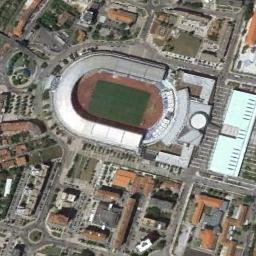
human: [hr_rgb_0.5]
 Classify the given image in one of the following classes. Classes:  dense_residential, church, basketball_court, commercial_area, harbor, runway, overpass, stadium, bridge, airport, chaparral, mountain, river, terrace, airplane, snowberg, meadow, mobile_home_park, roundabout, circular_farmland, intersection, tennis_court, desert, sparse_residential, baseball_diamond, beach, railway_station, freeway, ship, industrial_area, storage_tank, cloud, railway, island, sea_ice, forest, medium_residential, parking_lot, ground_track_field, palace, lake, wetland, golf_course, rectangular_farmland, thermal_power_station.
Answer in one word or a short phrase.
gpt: stadium